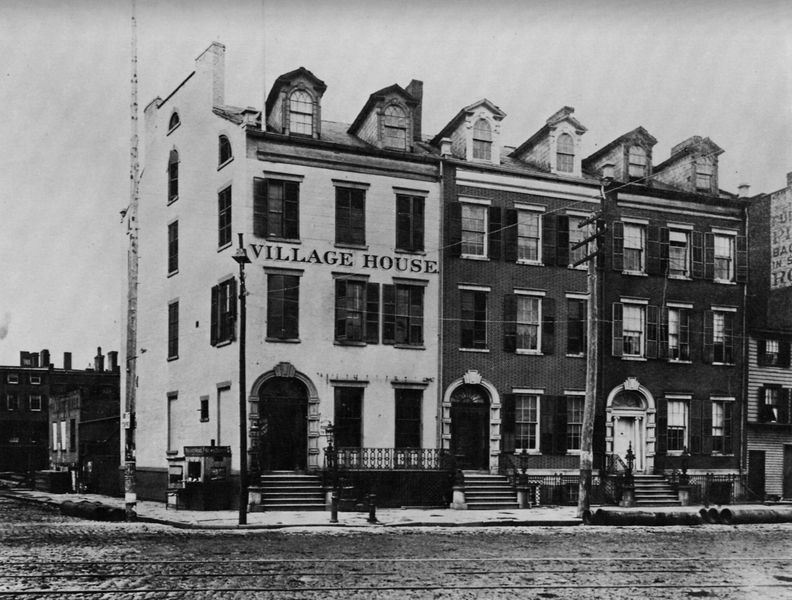
Titel: Hudson Street bei der Bank Street
Künstler: Amerikanischer Photograph
Schlagwörter: himmel, weiß, stadt, fenster, glas, grau, lampe, lampen, laterne, pfeiler, schwarz, strasse, tür, dach, gebäude, haus, weg, zaun, architektur, türbogen, häuser, gitter, england, front, schornstein, schrift, ansicht, bogen, fassade, fassaden, pflaster, türen, mast, dächer, giebel, amerika, fabrik, werbung, strom, treppe, treppen, hotel, tafel, geländer, stufe, stufen, foto, fotografie, photographie, eingang, eingänge, erker, wohnhaus, bürgersteig, gehsteig, pfahl, kabel, strommast, gauben, scheiben, gehweg, schwarzweiß, trottoir, bordstein, reklame, rathaus, photo, aufschrift, portal, pforte, straßenlampe, gleise, schienen, esse, usa, block, aufnahme, englisch, wohnungen, häuserzeile, leitungen, stromleitung, mietshäuser, viertel, jalousien, strassenzug, reihenhäuser, leitung, straßenseite, stromkabel, use, frabrik, house, brordstein, village, village house